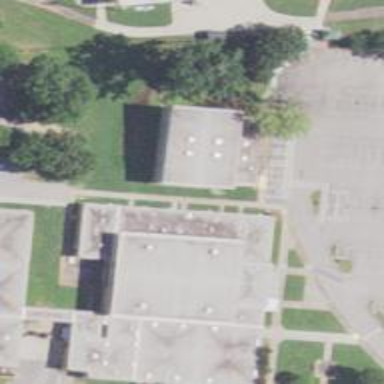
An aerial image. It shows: School.